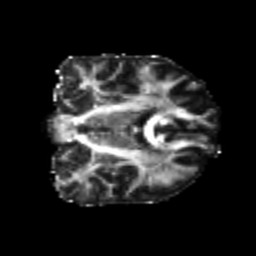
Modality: FA
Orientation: coronal
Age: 21
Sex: female
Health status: healthy
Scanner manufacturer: philips
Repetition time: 7.386 s
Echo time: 0.08599 s